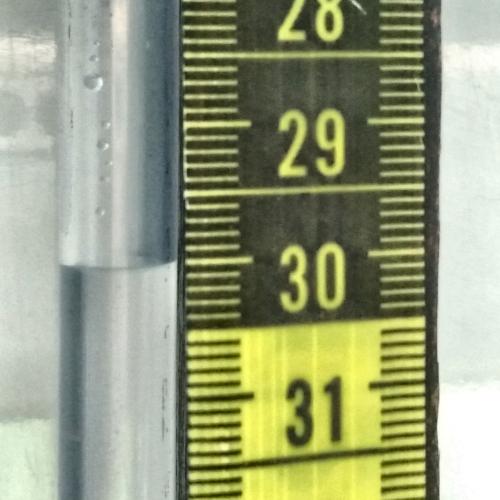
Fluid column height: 30.0 cm